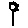
Label: flower